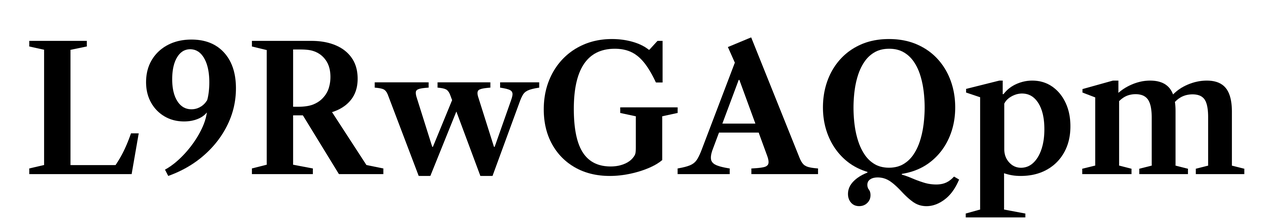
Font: LibreCaslonText_SemiBold